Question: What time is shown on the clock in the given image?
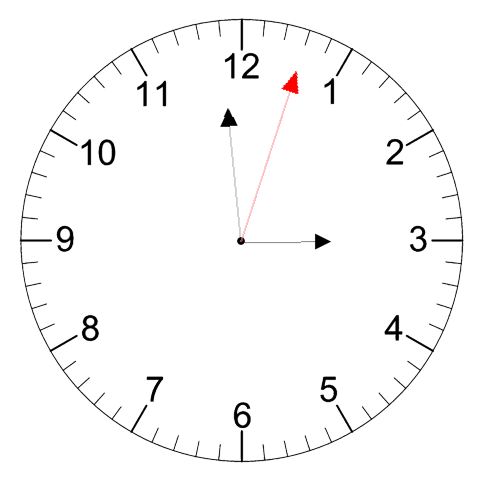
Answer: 02:59:03